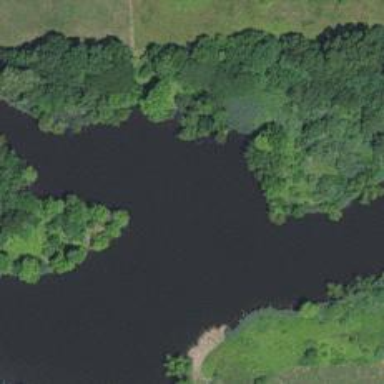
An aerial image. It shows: Pond surrounded by natural water.